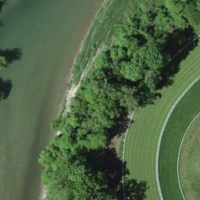
EUNIS habitat code: 53
Species observed at this site:
Prunus padus